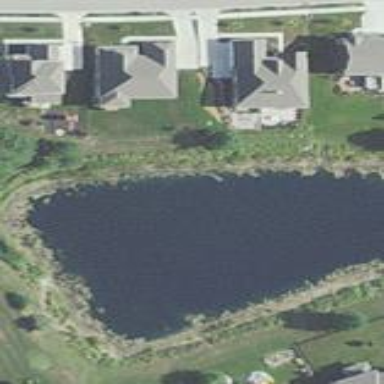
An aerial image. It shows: Serene pond surrounded by nature.